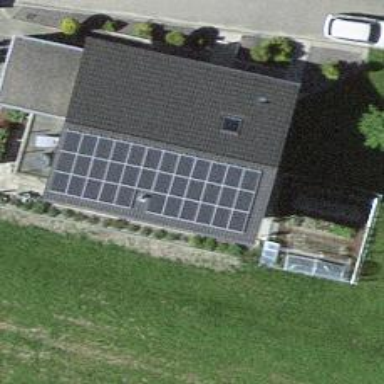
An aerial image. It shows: Solar power generator.